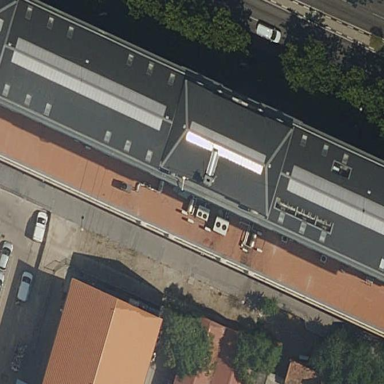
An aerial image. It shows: Office building.